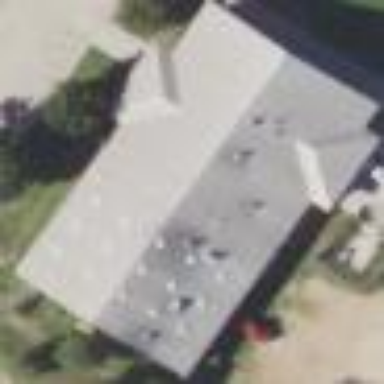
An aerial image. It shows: Animal shelter housed in building.